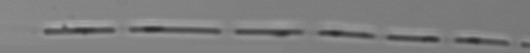
Label: Skeletonema